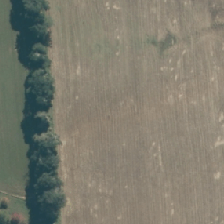
Land cover: shortrotation_cropland